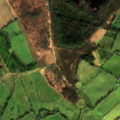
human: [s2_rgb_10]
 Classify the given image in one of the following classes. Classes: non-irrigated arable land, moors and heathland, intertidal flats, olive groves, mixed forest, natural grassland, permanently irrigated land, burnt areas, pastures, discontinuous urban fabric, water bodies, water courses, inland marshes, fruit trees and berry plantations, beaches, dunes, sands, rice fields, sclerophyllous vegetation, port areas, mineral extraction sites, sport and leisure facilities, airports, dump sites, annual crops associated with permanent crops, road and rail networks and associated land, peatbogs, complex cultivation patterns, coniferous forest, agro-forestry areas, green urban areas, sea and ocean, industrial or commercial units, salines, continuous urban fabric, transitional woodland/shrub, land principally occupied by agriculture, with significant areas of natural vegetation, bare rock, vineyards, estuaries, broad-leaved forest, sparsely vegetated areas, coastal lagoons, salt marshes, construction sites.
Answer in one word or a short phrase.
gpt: pastures, broad-leaved forest, mixed forest, water bodies